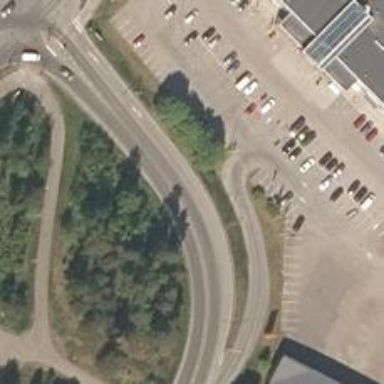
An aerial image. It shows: Asphalt road with secondary link designation.